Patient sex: M
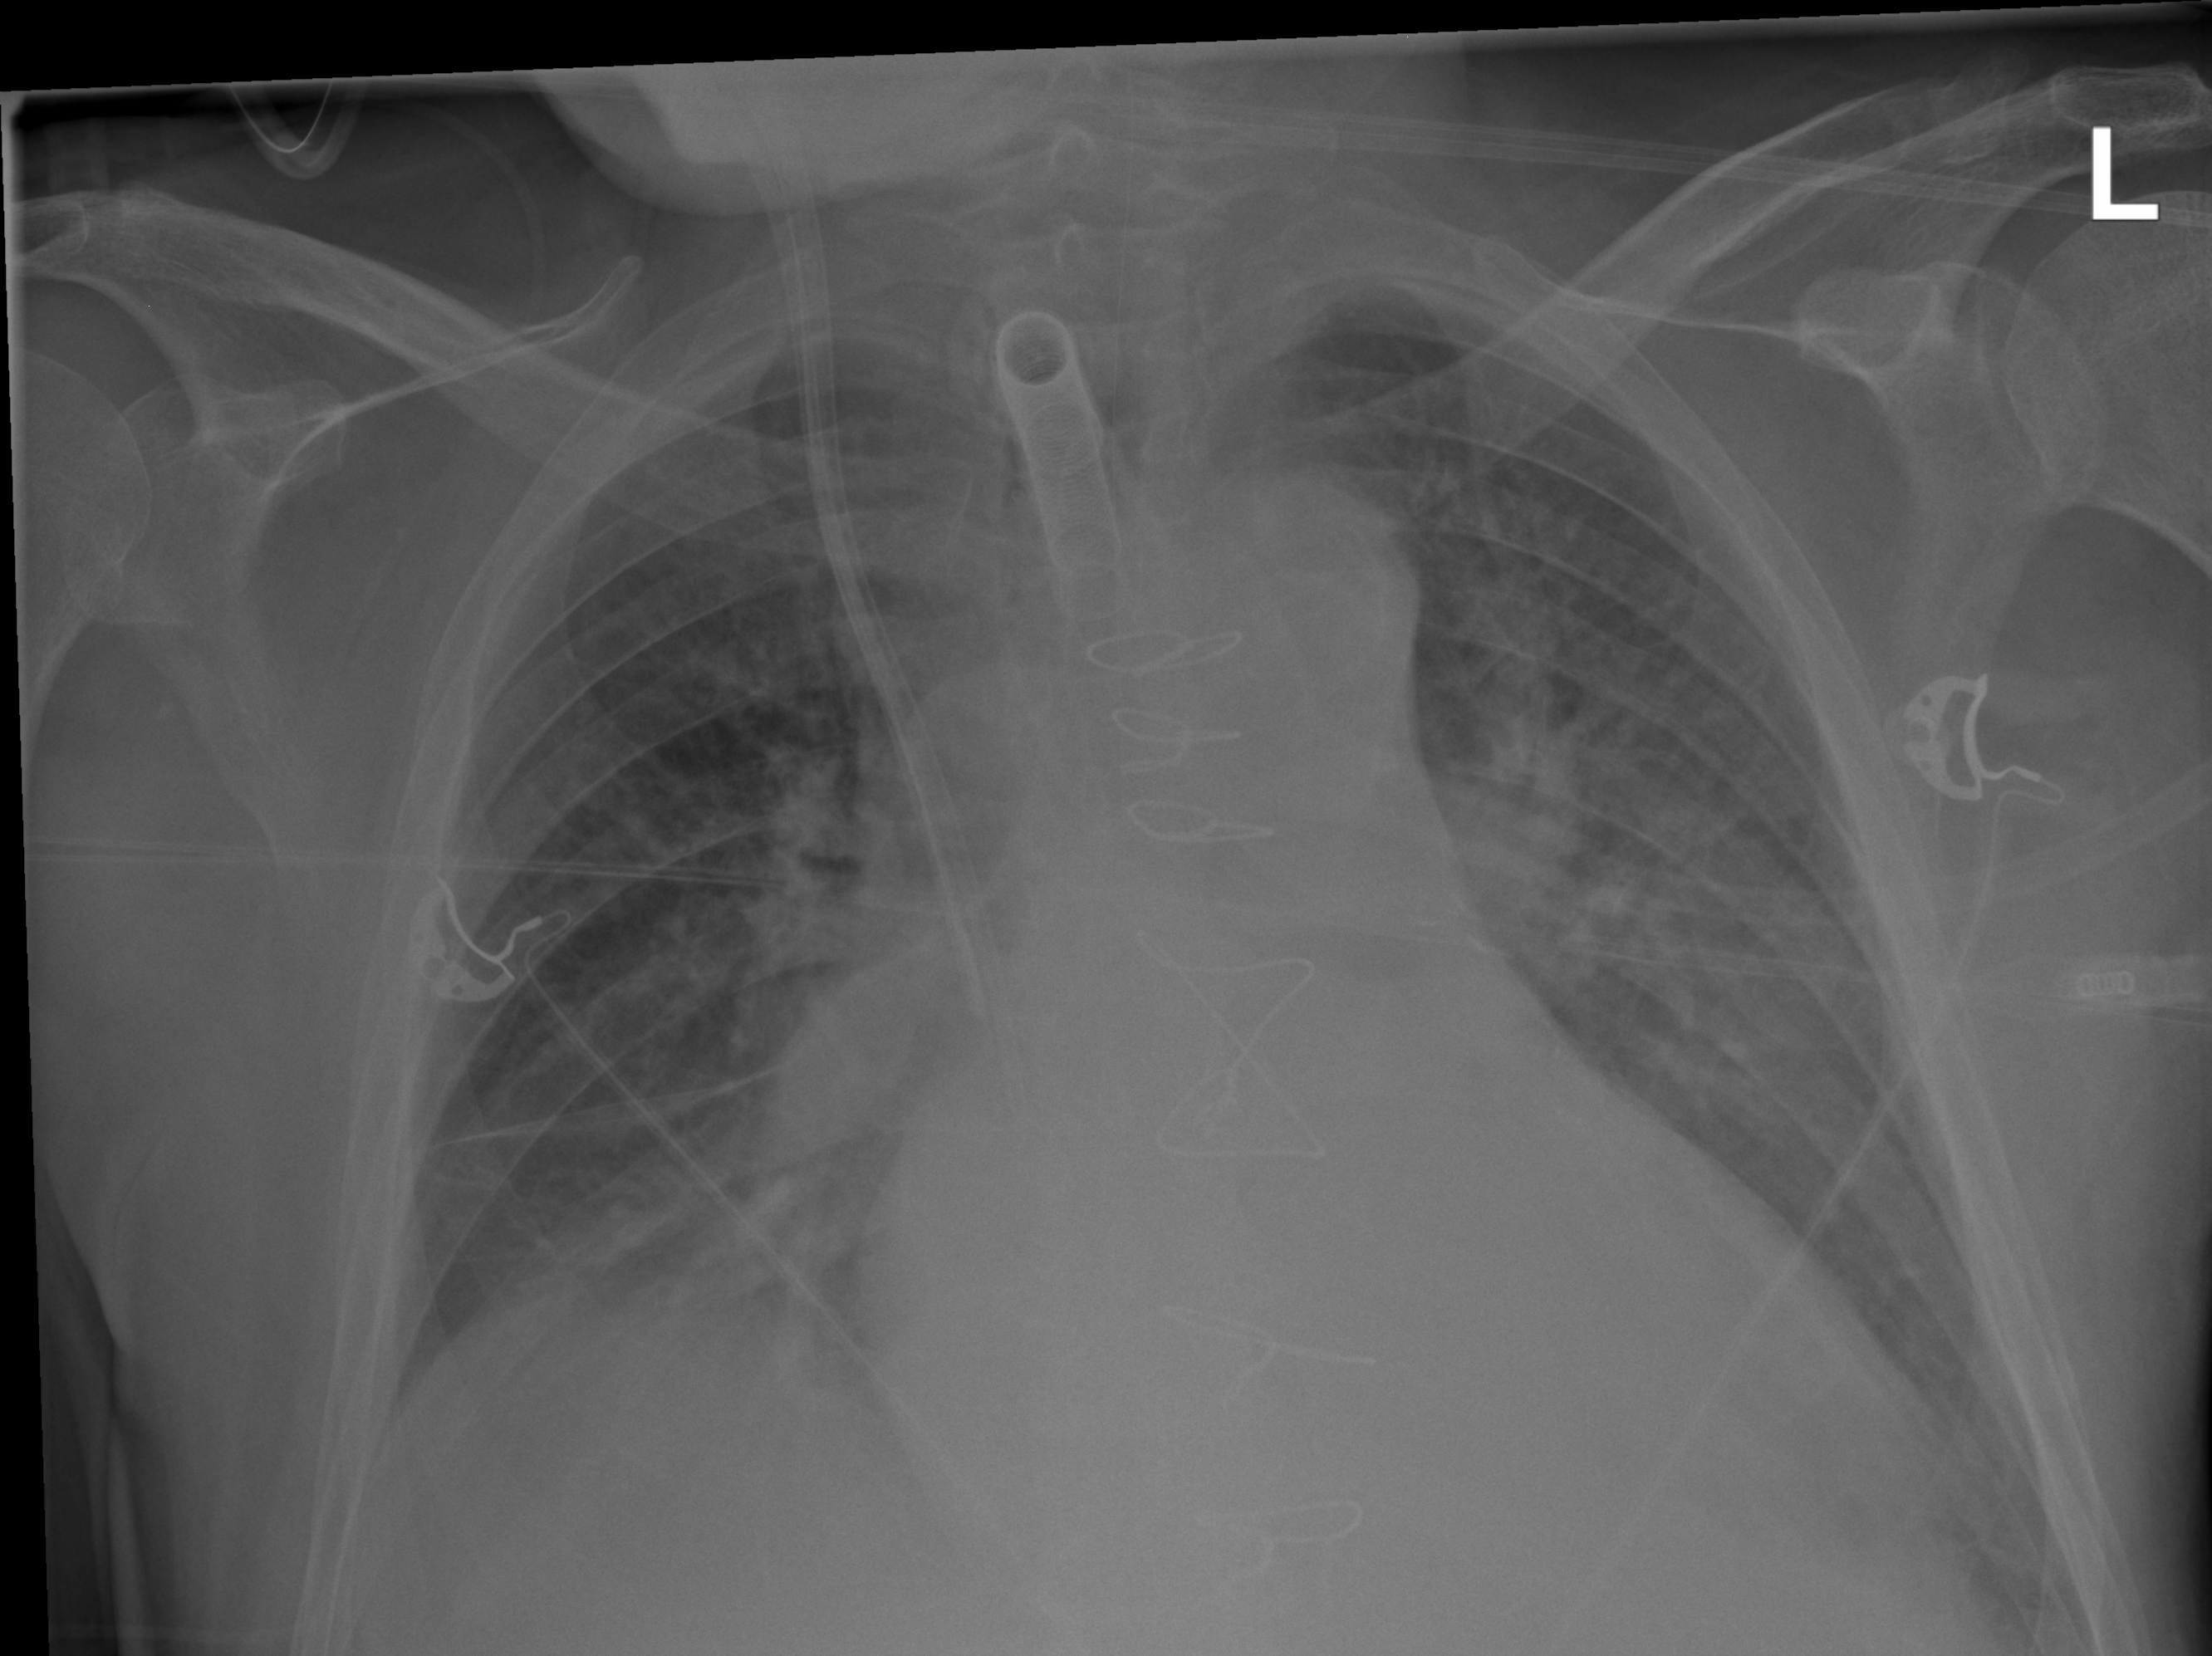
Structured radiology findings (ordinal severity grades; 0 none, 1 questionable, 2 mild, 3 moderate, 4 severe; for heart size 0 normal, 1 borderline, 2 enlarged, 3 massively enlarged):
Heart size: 2
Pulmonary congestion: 2
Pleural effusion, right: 2
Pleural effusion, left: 2
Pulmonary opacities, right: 1
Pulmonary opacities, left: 1
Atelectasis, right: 2
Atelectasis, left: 2